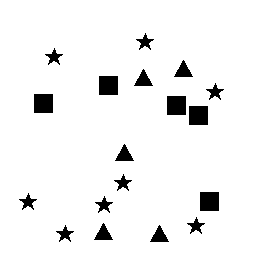
Squares: 5
Triangles: 5
Stars: 8
Total shapes: 18